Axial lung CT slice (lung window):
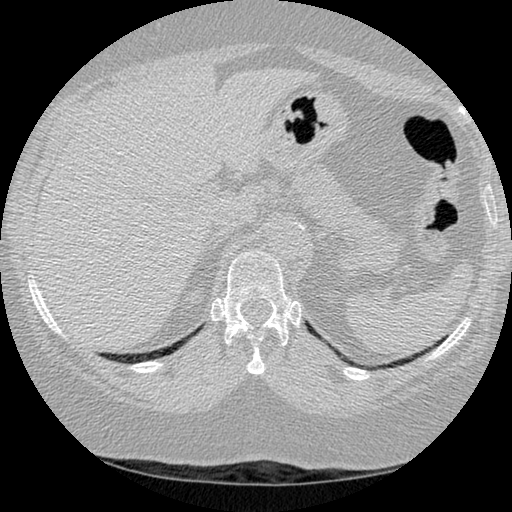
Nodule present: no